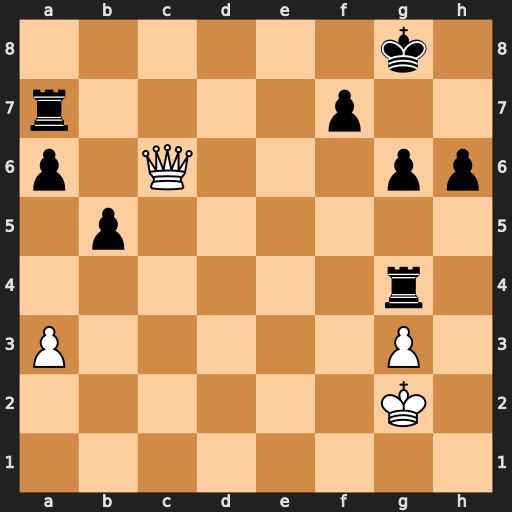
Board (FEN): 6k1/r4p2/p1Q3pp/1p6/6r1/P5P1/6K1/8
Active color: w
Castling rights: -
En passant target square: -
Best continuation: Qc8+ Kh7 Qxg4